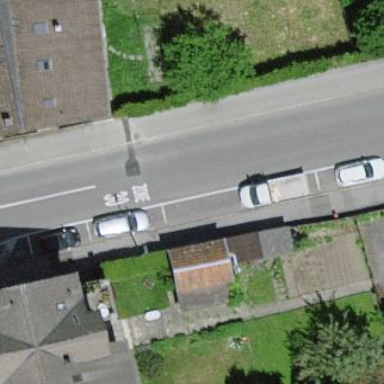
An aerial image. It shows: Street-side parking area with parallel orientation. The surface is asphalt.